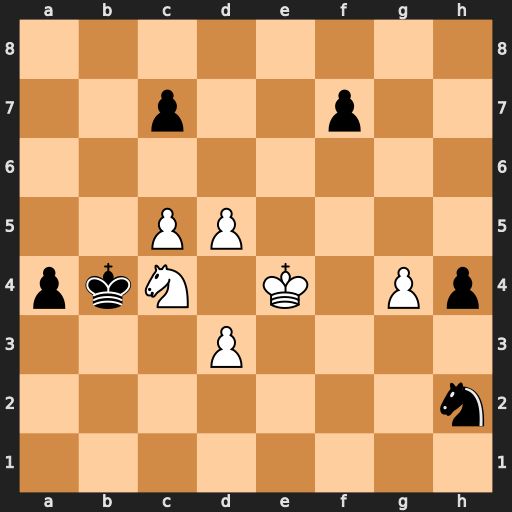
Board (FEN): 8/2p2p2/8/2PP4/pkN1K1Pp/3P4/7n/8
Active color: w
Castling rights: -
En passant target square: -
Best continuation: d6 cxd6 c6 Kc5 c7